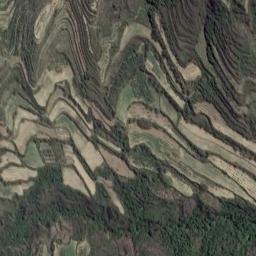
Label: terrace